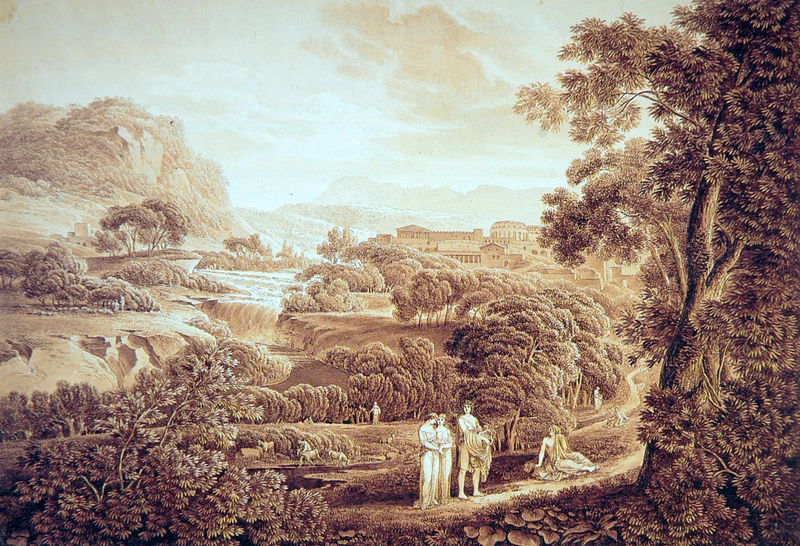
Titel: Berglandschaft mit Fluß und klassischer Staffage
Künstler: Joseph Anton Koch
Institution: Privatbesitz
Schlagwörter: baum, berg, blau, blätter, dunkel, felsen, gemälde, himmel, laub, mann, schatten, wasser, weiß, wolken, bäume, fluss, frauen, gelb, impressionismus, landschaft, menschen, ocker, see, sitzen, stadt, ufer, äste, braun, damen, fenster, frau, grau, hell, hintergrund, kleid, licht, männer, orange, schwarz, säulen, zeichnung, gebäude, gras, haus, hunde, park, rot, schloss, tiere, tuch, weg, wiese, wolke, beige, leute, architektur, barock, mensch, stehen, stein, ast, bach, ferne, horizont, häuser, hügel, natur, vieh, weite, zweige, busch, büsche, gebüsch, gehen, gewässer, sonne, sträucher, wege, wiesen, land, gewand, gold, mantel, gewänder, klassizismus, paar, pflanzen, tal, wald, wasserfall, begegnen, garten, wellen, liegen, italien, passanten, berge, fels, gebirge, giebel, kuh, monochrom, idylle, fußgänger, sepia, figuren, staffage, weib, weiber, detail, tiefe, fein, bauer, gruppen, paradies, antike, burg, spaziergang, wasserlauf, ideal, idyllisch, wälder, schwarzweiss, radierung, stich, mythologie, rom, negativ, jüngling, toga, wanderer, rinde, sage, ölskizze, griechenland, fauna, bozzetto, sfumato, tempel, speer, fließen, schafe, klassik, hirte, schäfer, heroisch, bozetto, pilze, staffagefiguren, tiber, anik, baume, ideallandschaft, fleißen, lorrain, jungfrauen, inselduktus, liecht, 4burg